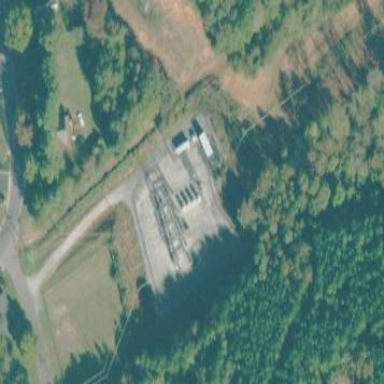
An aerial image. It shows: Distribution power substation secured by fence.